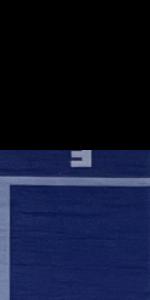
Label: Empty